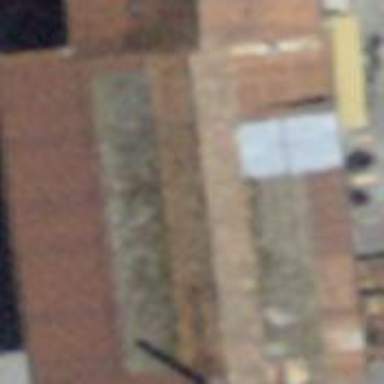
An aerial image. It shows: Building used as sawmill.